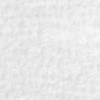
Label: no_change